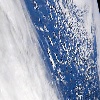
Label: cloud